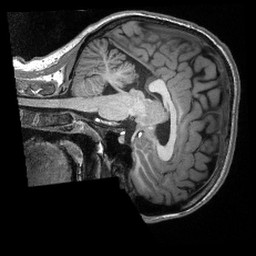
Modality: T1w
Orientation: sagittal
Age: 27
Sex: female